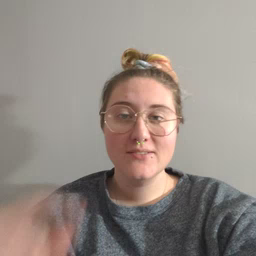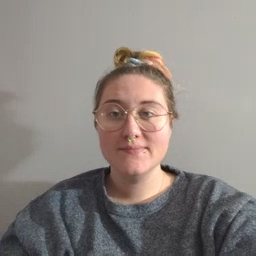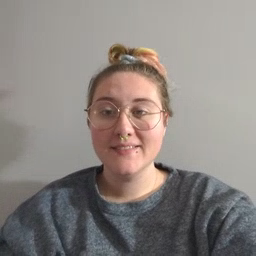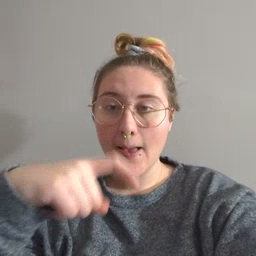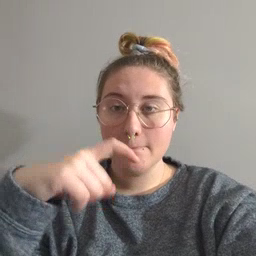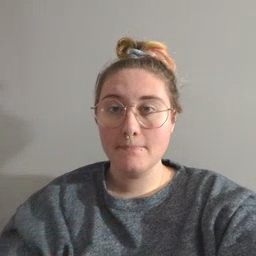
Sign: time